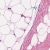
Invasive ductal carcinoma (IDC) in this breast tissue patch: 0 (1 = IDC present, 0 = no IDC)